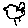
Label: bird